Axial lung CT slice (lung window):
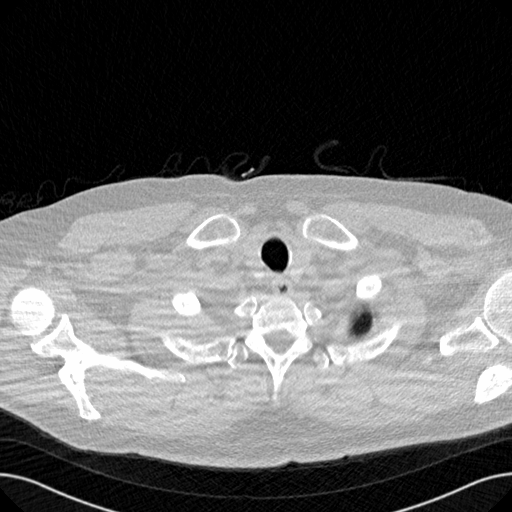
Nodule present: no